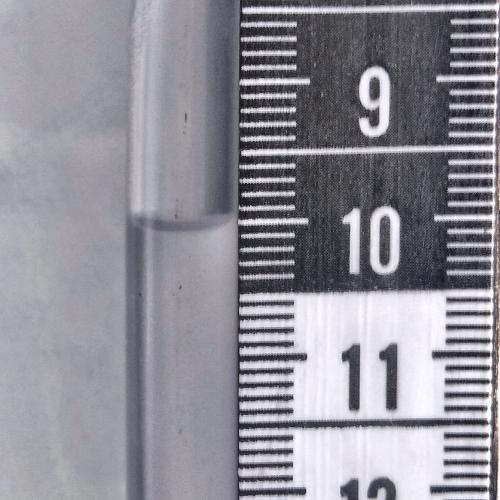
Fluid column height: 10.0 cm